Brain MRI, modality: ceT1
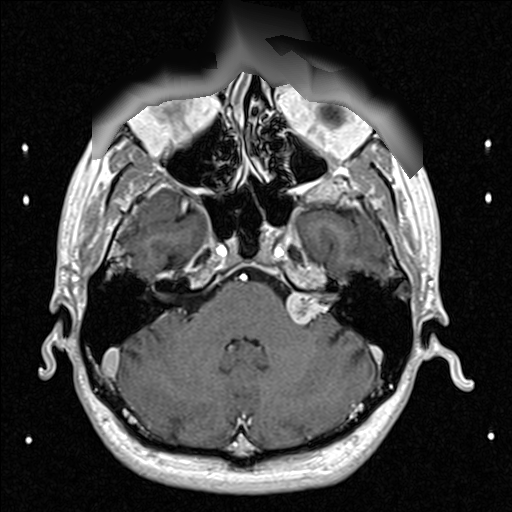